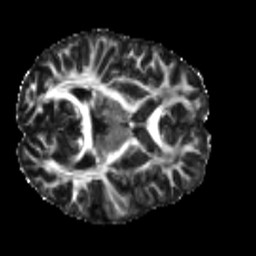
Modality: FA
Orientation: axial
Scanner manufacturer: siemens
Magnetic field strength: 3 T
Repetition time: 4 s
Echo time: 0.0594 s